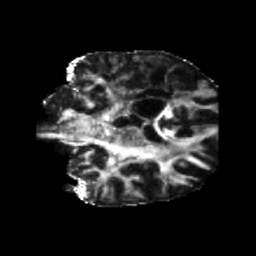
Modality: FA
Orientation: coronal
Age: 45
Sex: male
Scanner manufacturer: siemens
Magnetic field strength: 3 T
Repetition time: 5.25 s
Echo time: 0.08 s